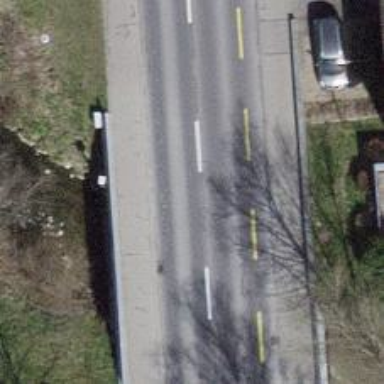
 featuring bridge. There are separate sidewalks on both sides and cycle track on the left."